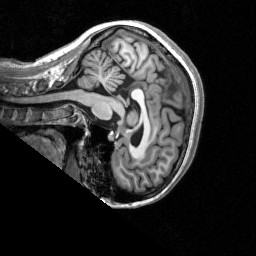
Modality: T1w
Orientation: sagittal
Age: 25
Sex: female
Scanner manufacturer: siemens
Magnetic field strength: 3 T
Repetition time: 2.53 s
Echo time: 0.00277 s